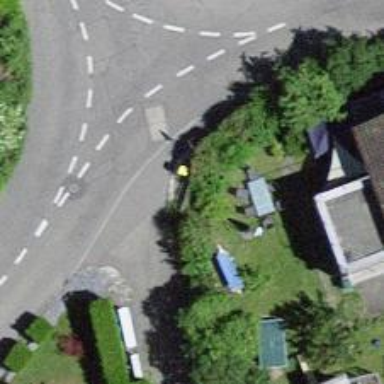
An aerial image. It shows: Post box.